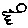
Label: bird